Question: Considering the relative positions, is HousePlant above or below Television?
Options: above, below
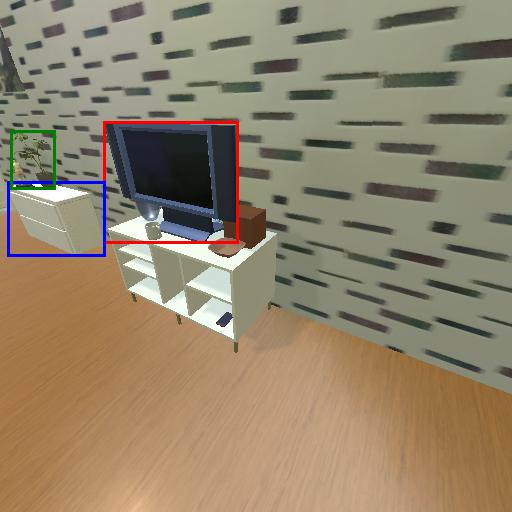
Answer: above